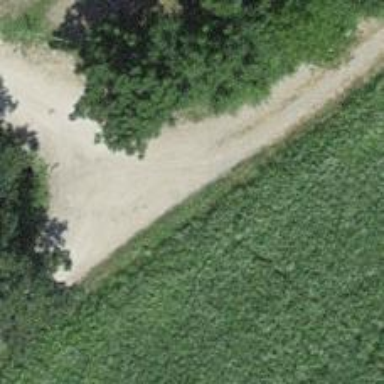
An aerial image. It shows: Gravel track road.